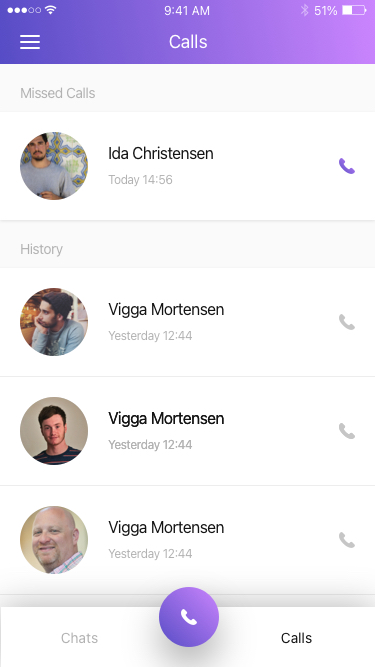
Text in this UI design:
Vigga Mortensen
Yesterday 12:44
Vigga Mortensen
Yesterday 12:44
Vigga Mortensen
Yesterday 12:44
Vigga Mortensen
Yesterday 12:44
History
Ida Christensen
Today 14:56
Missed Calls
Chats
Calls
Calls